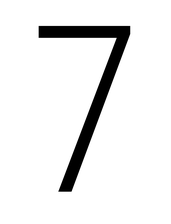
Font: Roboto_Condensed_Light